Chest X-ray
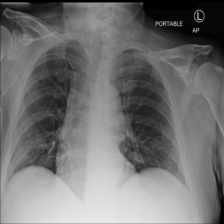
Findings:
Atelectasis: negative
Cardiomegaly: negative
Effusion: negative
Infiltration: negative
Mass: negative
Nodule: negative
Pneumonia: negative
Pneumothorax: negative
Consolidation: negative
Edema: negative
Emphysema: negative
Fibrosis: negative
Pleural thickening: negative
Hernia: negative